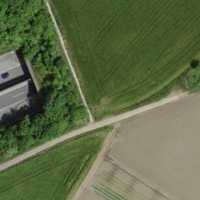
EUNIS habitat code: 57
Species observed at this site:
Datura stramonium